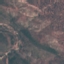
Land use / land cover: HerbaceousVegetation